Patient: sex M, age 78
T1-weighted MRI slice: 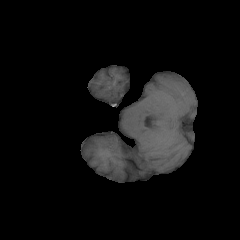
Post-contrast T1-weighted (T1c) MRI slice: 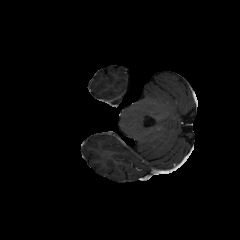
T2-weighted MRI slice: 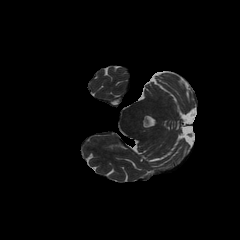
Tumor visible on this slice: no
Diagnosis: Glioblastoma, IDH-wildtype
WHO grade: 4